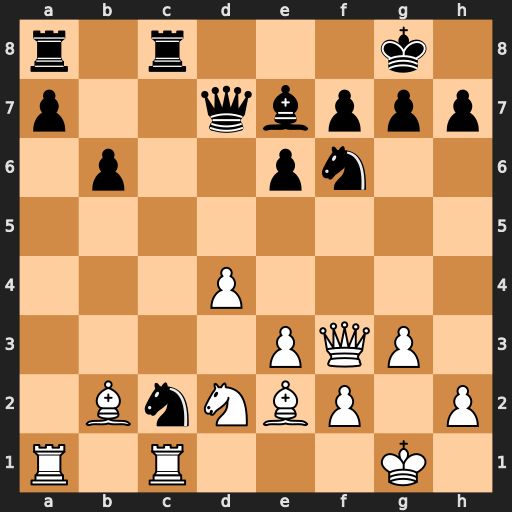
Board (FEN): r1r3k1/p2qbppp/1p2pn2/8/3P4/4PQP1/1BnNBP1P/R1R3K1
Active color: w
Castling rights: -
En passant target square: -
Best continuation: Rxc2 Rxc2 Qxa8+